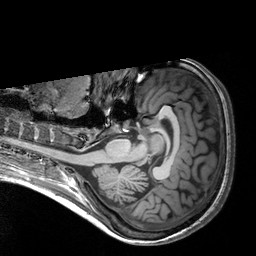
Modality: T1w
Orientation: axial